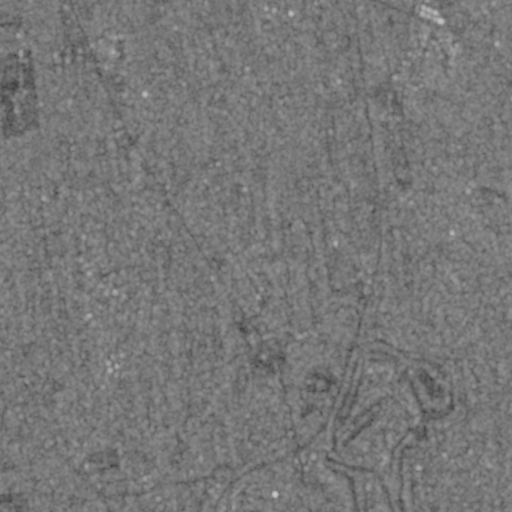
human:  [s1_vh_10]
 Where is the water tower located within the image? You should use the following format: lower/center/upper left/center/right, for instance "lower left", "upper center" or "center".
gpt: The water tower is located in the lower center of the image.
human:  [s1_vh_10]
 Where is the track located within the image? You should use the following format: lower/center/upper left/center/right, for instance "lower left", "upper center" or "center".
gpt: There is no track in the image.

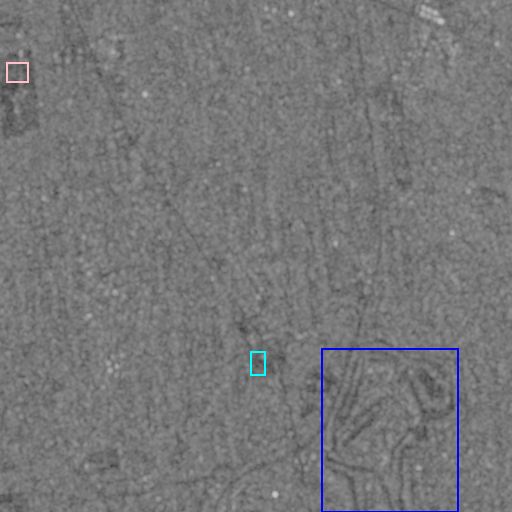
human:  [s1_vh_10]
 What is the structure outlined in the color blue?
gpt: The structure outlined in blue is a park.
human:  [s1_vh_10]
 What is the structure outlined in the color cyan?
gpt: The structure outlined in cyan is a parking lot.
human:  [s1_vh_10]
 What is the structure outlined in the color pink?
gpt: The structure outlined in pink is a building.
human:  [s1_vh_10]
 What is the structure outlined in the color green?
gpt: There is no green outline.